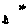
Label: star